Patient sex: M
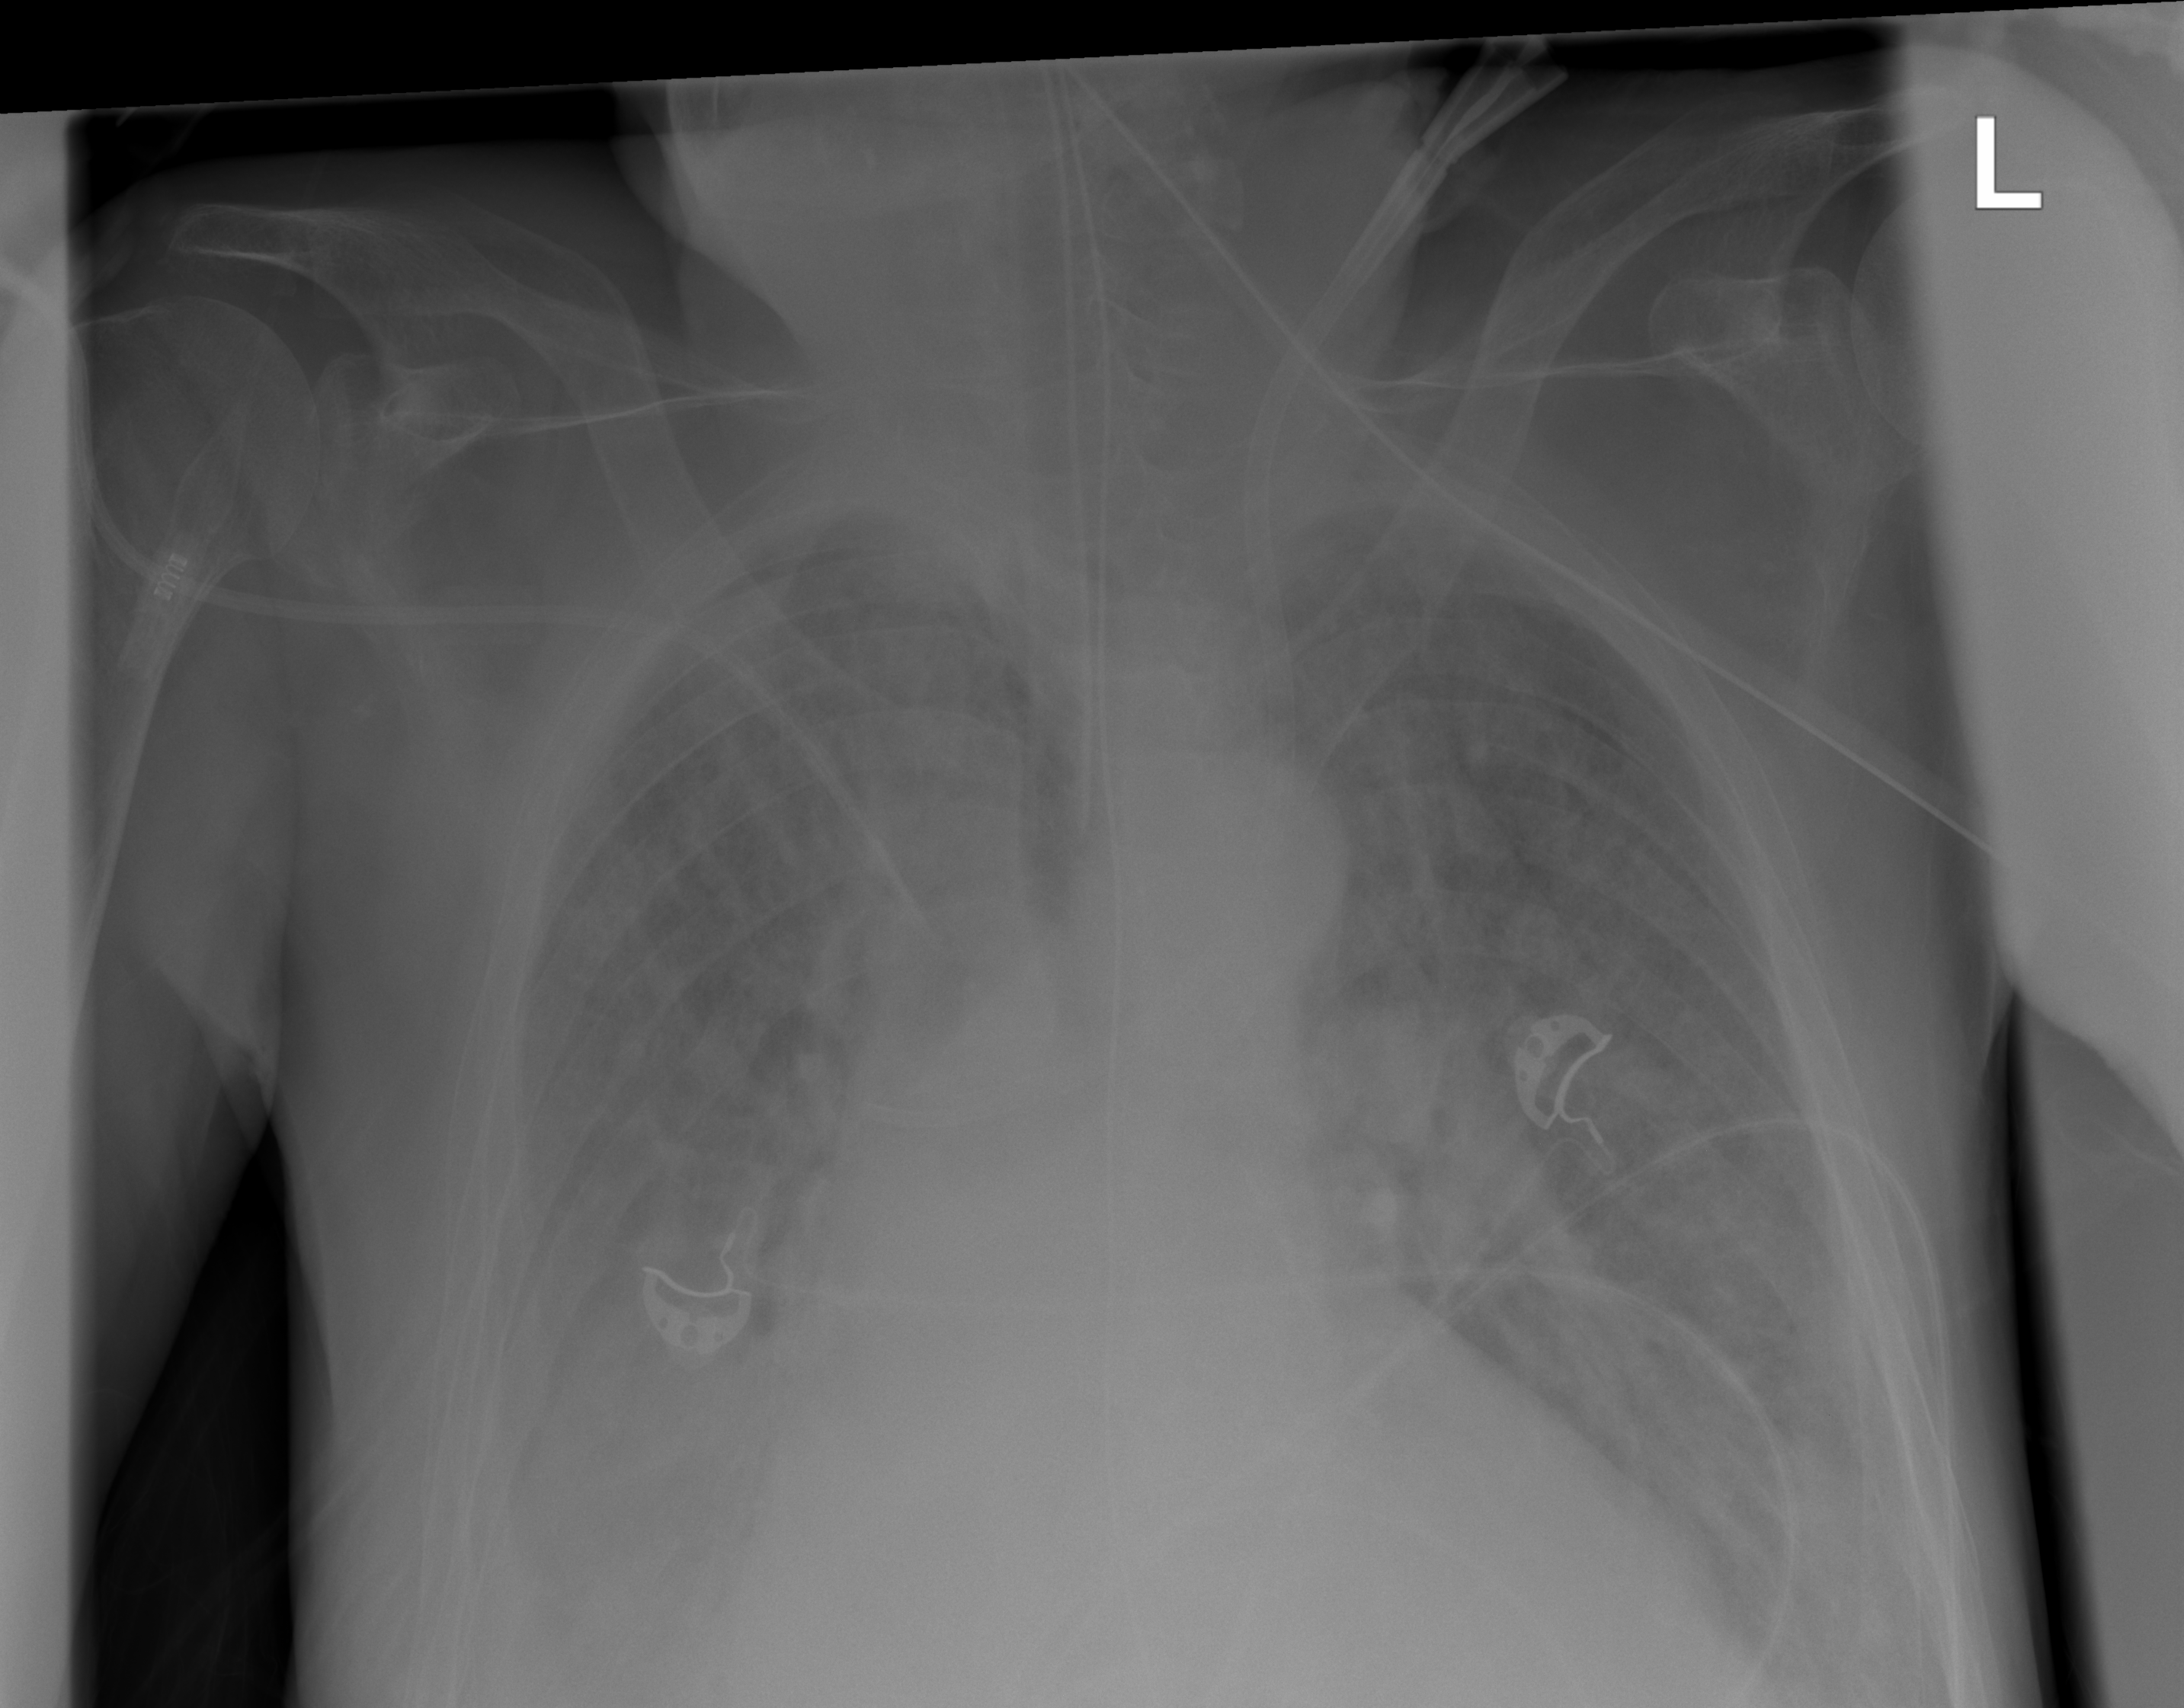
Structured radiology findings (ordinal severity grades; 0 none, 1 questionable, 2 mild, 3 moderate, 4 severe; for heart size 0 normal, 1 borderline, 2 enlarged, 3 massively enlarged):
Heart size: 0
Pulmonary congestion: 0
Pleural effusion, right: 3
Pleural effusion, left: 3
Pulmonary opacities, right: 3
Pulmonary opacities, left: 3
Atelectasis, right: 2
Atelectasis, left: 0